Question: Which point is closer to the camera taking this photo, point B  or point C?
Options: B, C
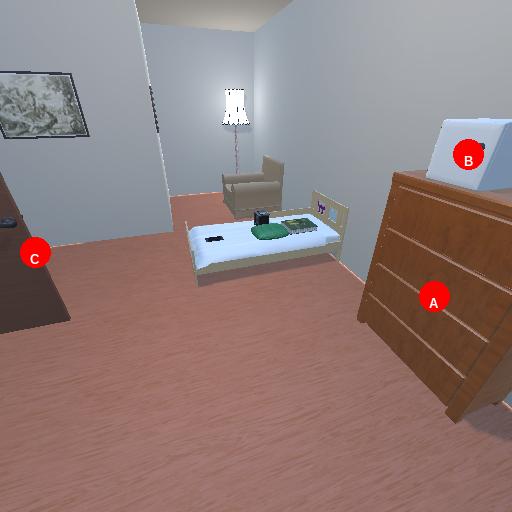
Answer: B